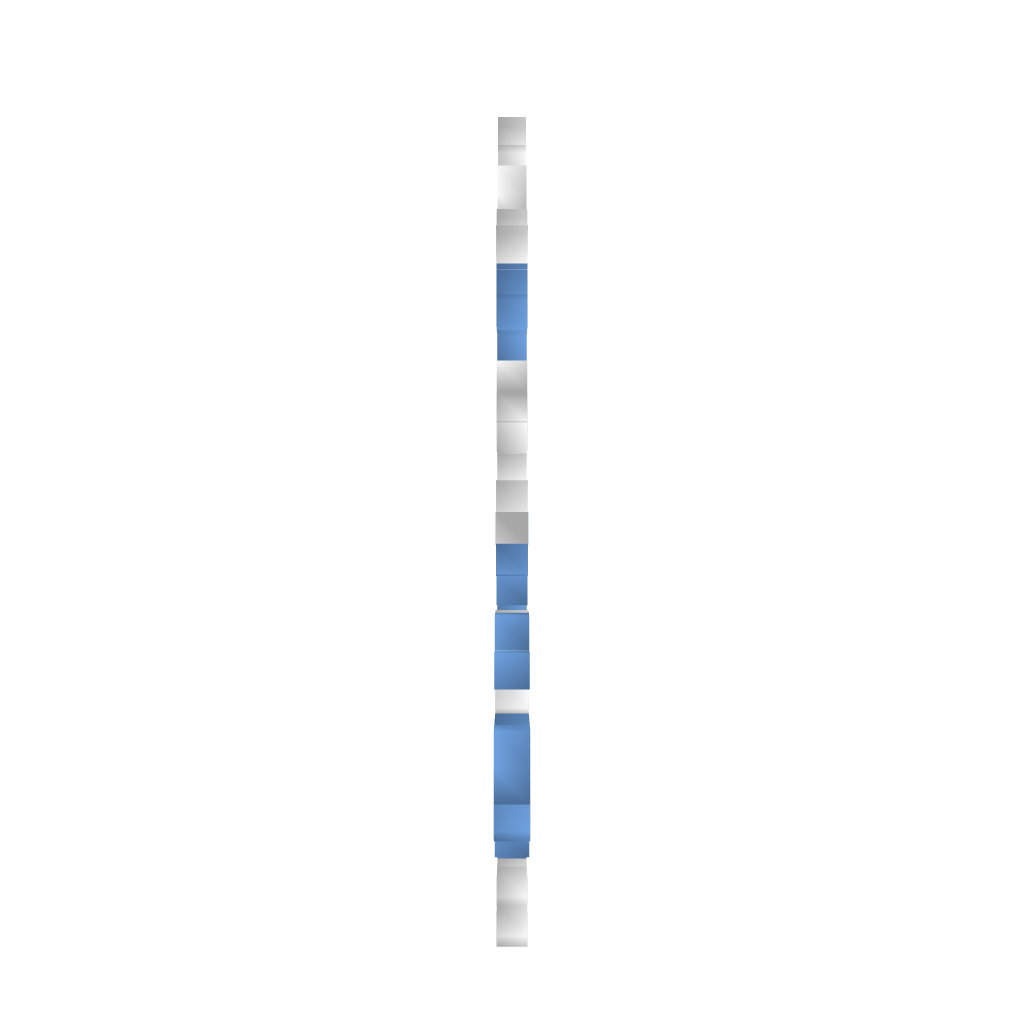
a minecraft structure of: Shadowman (ErnieCIII) bad low quality